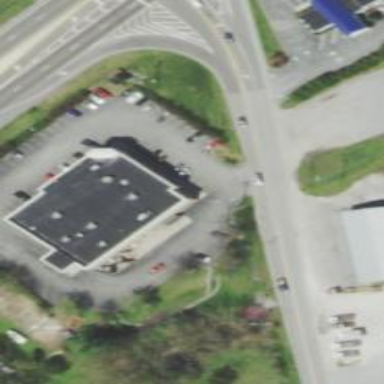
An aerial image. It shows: Pharmacy building providing healthcare services.